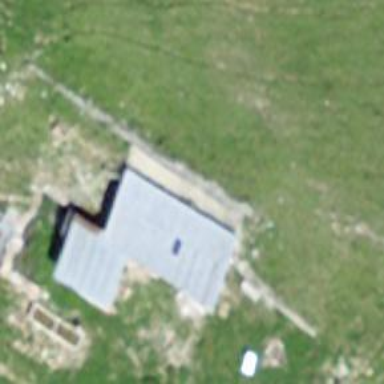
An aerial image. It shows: Hut.